Question: I'm trying to share my customer account Globally:
I have two stores :
'''
www.mainstore.com
store1.mainstore.com
'''
I want to add functionality that if customer register any of the store can have access to login any store with same details.
To activate this made some changes in 'admin panel > system > configuration > customer configuration > Account Sharing Option > Share Customer Accounts > Global'.
After changing the setting to Global when i click on save Config button i got below error :
'Cannot share customer accounts globally because some customer accounts with the same emails exist on multiple websites and cannot be merged.'

Why i am getting this error ?
Suggest me the solution for this issue.
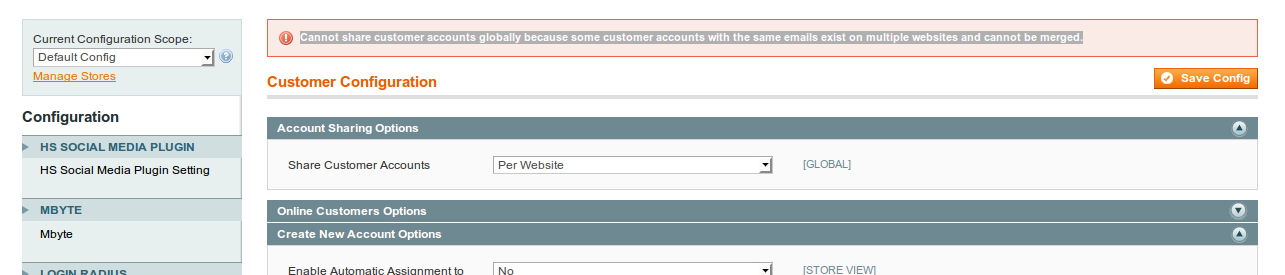
Answer: Run this code within your MySQL database. It works for me. And also you can try <URL>
'''
SET SESSION old_alter_table=1;
ALTER IGNORE TABLE customer_entity ADD UNIQUE INDEX duplicate_email (email);
'''